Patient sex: F
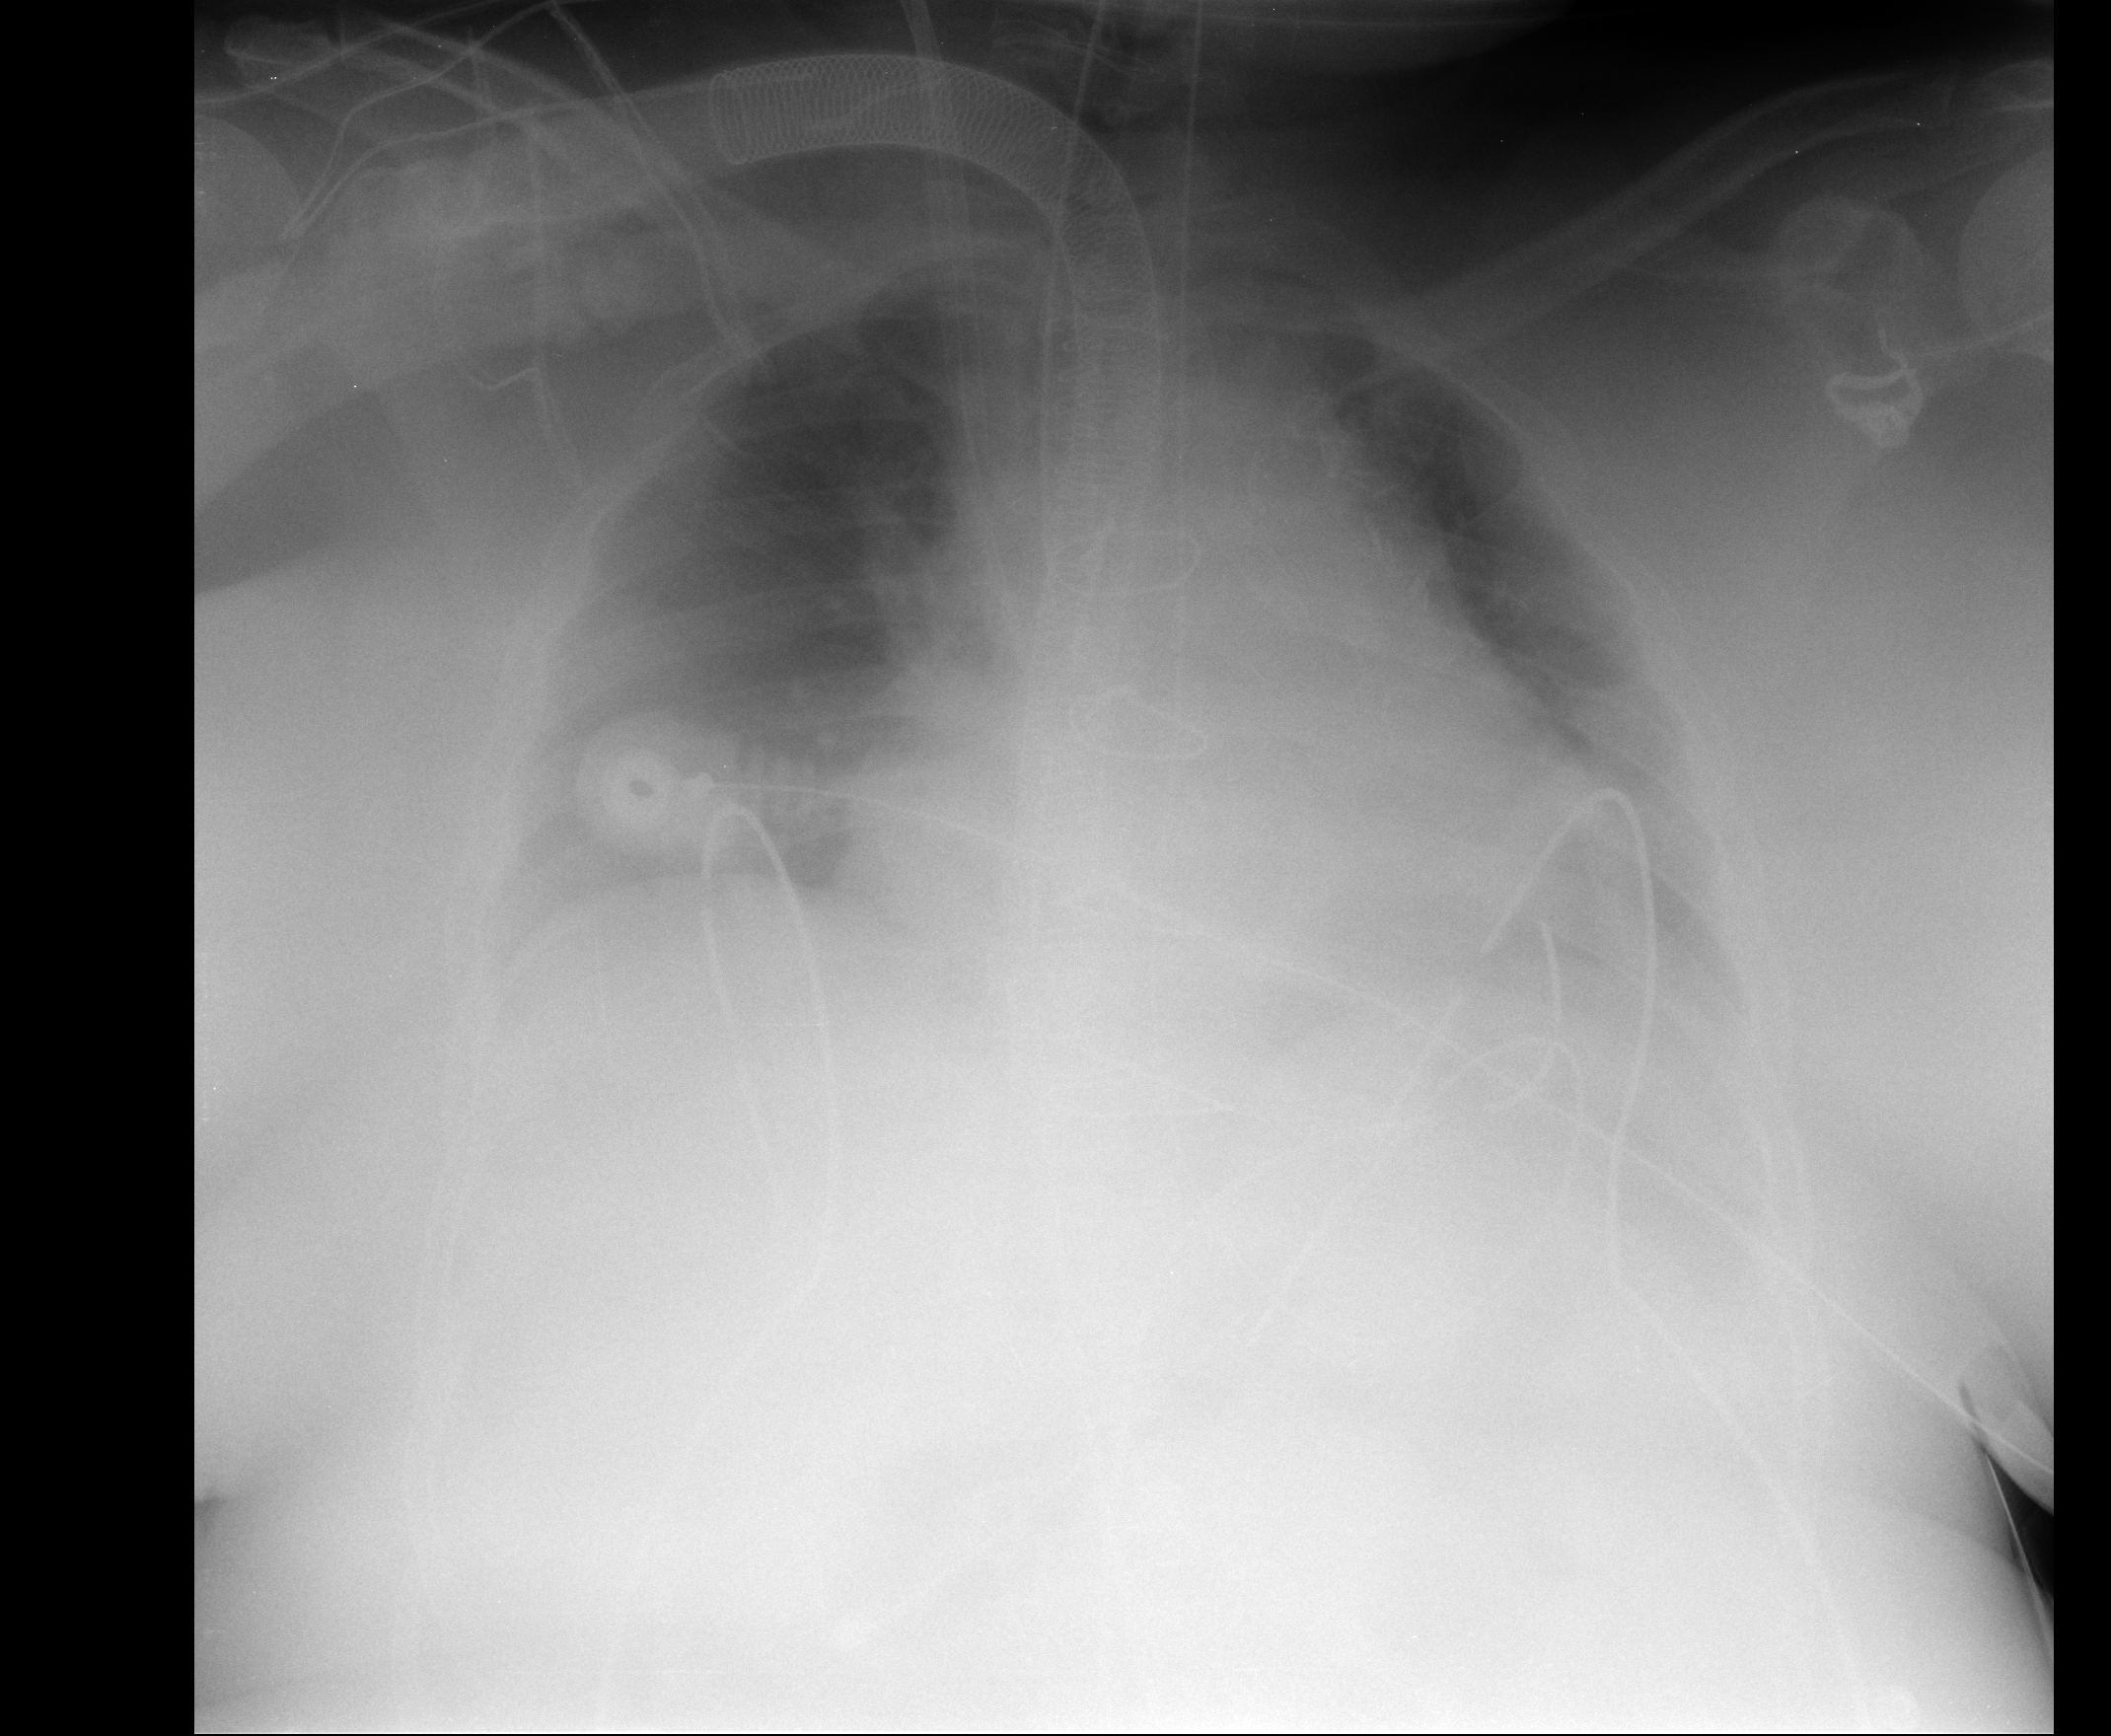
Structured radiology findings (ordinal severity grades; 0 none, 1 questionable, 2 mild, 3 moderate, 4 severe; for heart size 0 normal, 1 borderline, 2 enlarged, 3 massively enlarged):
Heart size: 2
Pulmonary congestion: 2
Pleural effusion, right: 1
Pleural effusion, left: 1
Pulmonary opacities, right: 1
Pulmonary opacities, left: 1
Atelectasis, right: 1
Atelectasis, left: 1